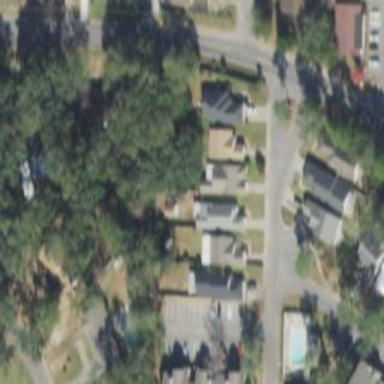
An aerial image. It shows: Residential area consisting of single-family homes.